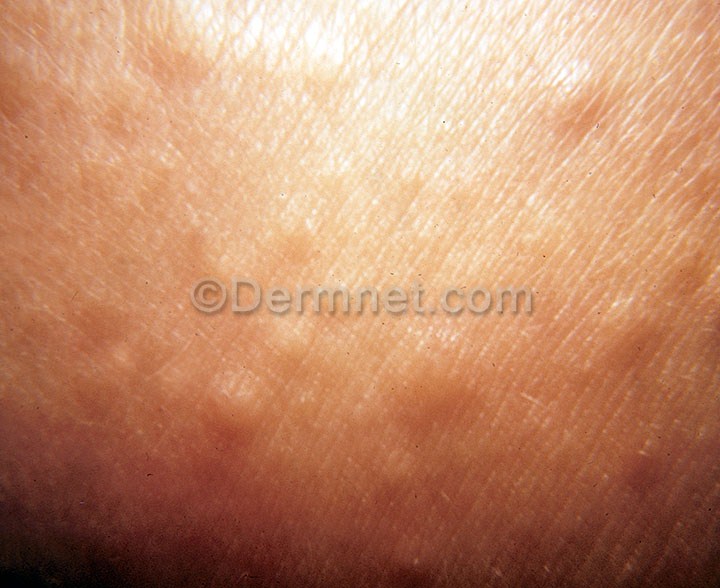
Disease: Systemic Disease